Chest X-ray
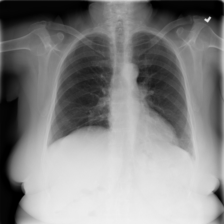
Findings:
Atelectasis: negative
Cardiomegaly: negative
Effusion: negative
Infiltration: negative
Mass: negative
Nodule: negative
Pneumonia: negative
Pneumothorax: negative
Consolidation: negative
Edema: negative
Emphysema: negative
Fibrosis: negative
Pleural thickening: negative
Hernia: negative